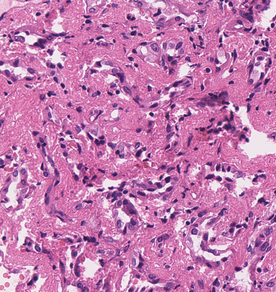
Tumor epithelial tissue: no
Tumor-associated stroma tissue: yes
Normal tissue: no